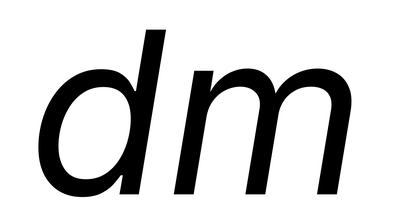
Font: Inter-Italic_Italic